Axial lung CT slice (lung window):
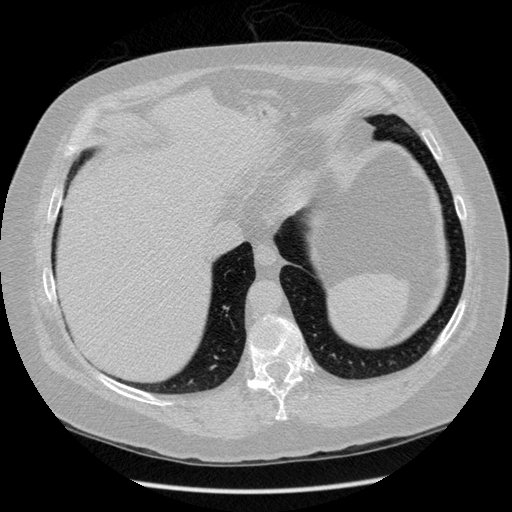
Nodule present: no